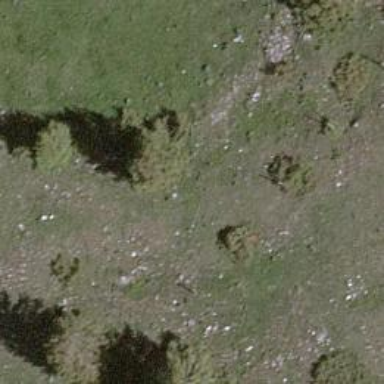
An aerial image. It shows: Beautiful tree in nature.